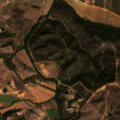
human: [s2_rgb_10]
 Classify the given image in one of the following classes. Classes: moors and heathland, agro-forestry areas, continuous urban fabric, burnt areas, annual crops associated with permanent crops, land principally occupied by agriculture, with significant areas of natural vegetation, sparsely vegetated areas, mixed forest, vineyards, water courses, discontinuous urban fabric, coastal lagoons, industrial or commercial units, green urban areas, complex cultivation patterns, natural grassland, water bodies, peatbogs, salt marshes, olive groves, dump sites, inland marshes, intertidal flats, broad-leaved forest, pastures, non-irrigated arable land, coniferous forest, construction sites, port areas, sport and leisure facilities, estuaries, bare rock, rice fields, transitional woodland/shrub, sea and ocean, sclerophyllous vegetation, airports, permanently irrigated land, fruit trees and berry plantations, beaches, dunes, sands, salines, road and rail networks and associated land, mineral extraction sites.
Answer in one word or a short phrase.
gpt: non-irrigated arable land, permanently irrigated land, land principally occupied by agriculture, with significant areas of natural vegetation, broad-leaved forest, transitional woodland/shrub